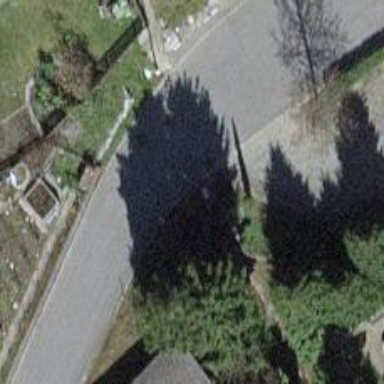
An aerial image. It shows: Paved residential road.